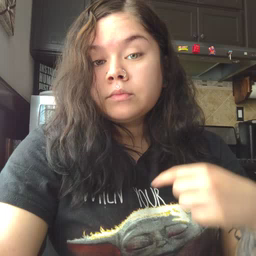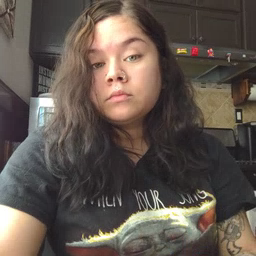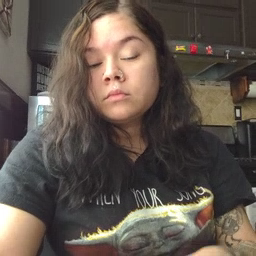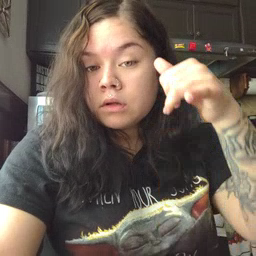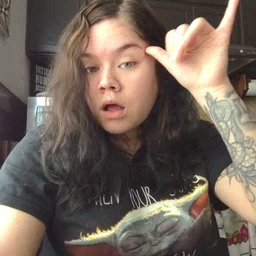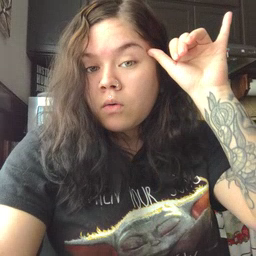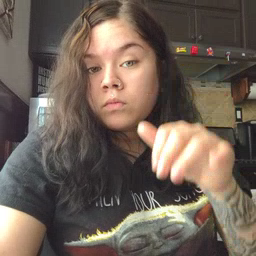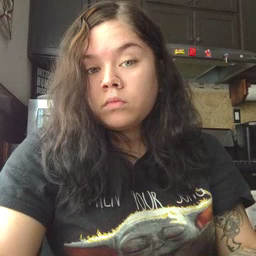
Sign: cow